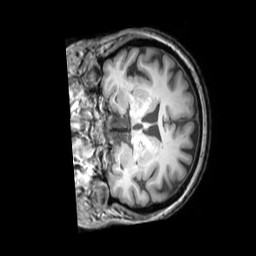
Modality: T1w
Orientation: coronal
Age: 71
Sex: female
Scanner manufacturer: philips
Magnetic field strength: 3 T
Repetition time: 0.009868 s
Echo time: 0.004592 s